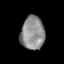
Tissue: lung
Cell type: T cells
Senescence score: 0.1734
Nuclear area (px): 780
Mean DAPI intensity: 140.363